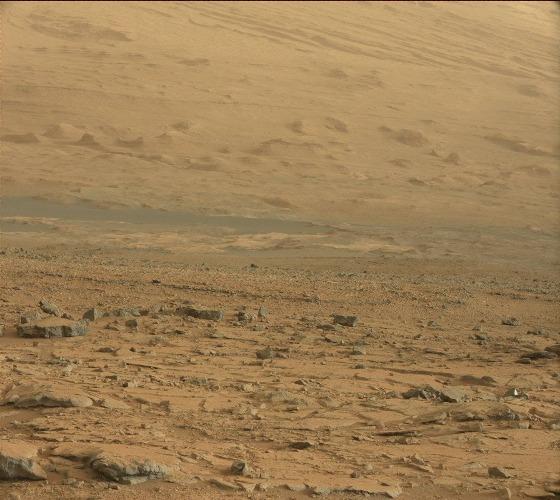
Terrain classes present: Bedrock, Gravel / Sand / Soil, Rock